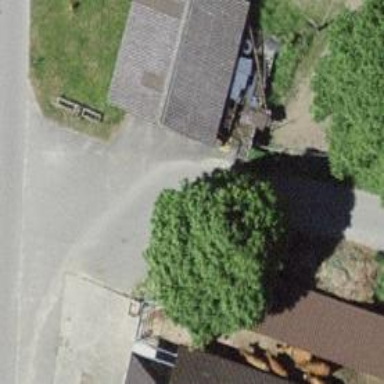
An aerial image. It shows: Garage.